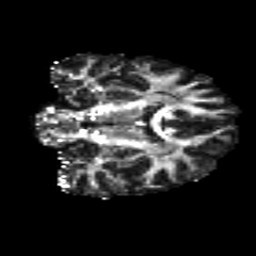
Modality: FA
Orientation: coronal
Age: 20
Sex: male
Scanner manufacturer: siemens
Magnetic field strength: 3 T
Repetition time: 8.8 s
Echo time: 0.085 s